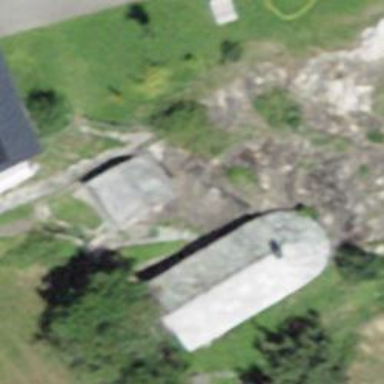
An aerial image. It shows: Concrete steps.